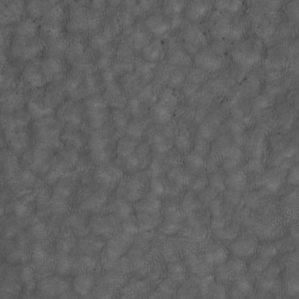
Label: non_frost